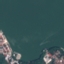
Land use / land cover class: SeaLake